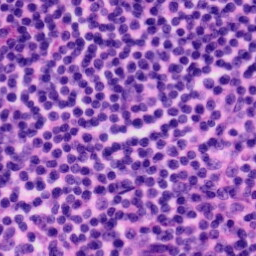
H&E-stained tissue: Tonsil